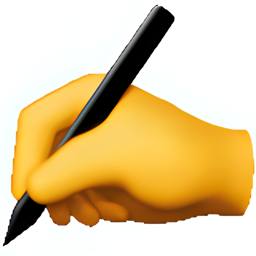
Name: writing hand
Emoji: ✍
Group: People & Body
Sub-group: hand-prop